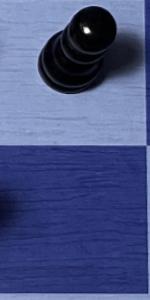
Label: Empty